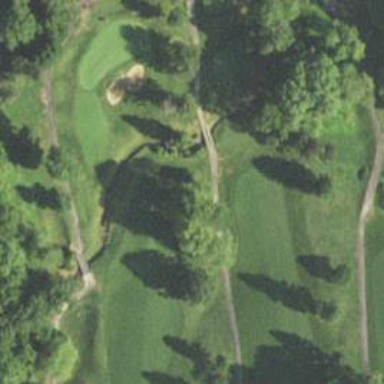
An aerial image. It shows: Service road that includes bridge over golf cart path.